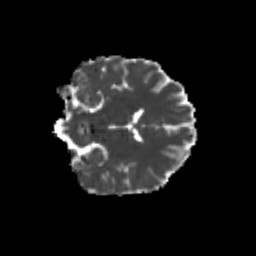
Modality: MD
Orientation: coronal
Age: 24
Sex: male
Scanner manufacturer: siemens
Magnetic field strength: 3 T
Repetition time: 3.5 s
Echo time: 0.104 s